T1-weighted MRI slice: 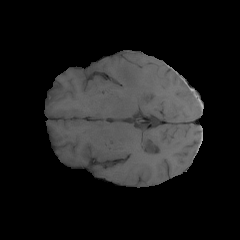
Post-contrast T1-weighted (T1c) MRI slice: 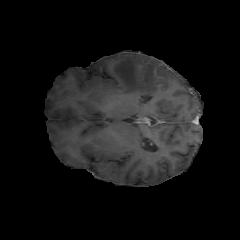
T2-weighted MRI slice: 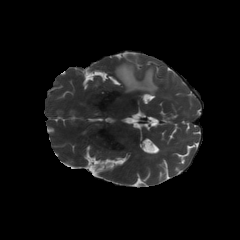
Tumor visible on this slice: yes